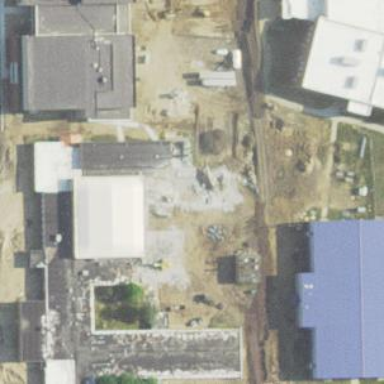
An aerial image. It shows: School.